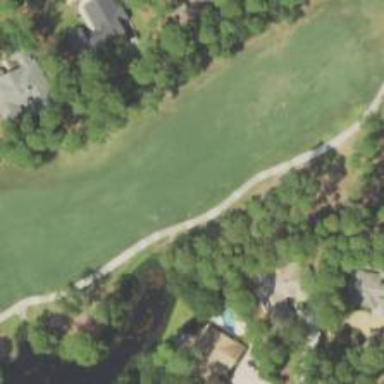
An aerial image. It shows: View of golf hole.